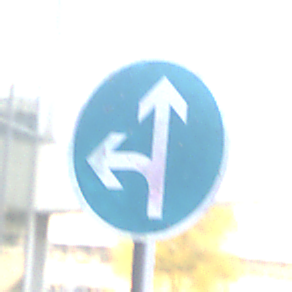
Verkehrszeichen: VorgeschriebeneFahrtrichtungGeradeausOderLinks
Umgebung: Outdoor, Urban
Tageszeit: SunriseSunset
Wetter: PartlyCloudy
Licht: Natural
Jahreszeit: NotSpecified
Kontrast: MediumContrast